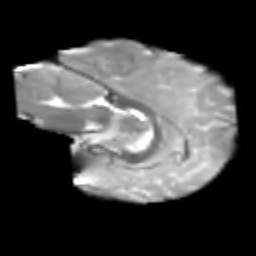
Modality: T2w
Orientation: sagittal
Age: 6
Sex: male
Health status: healthy